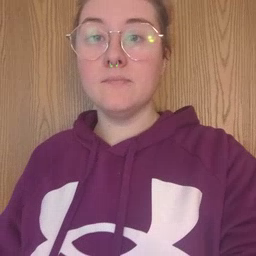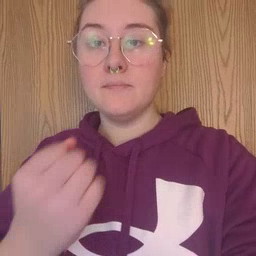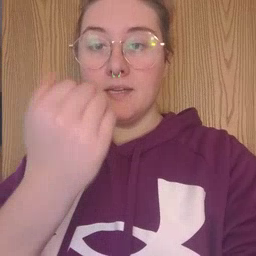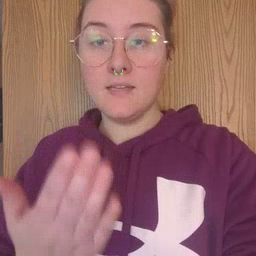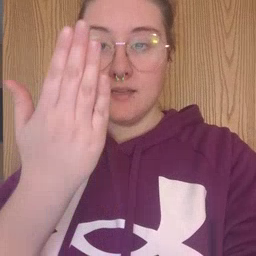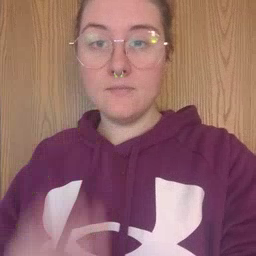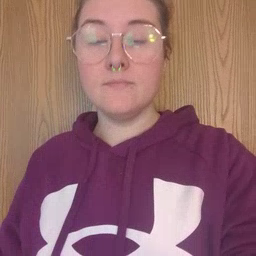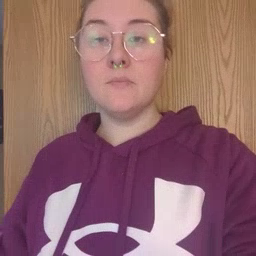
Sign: mitten